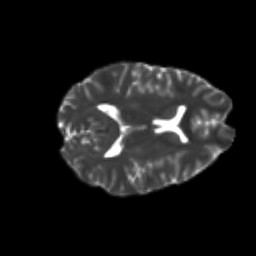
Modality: T2w
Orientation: axial
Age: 24
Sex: female
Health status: healthy
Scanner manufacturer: philips
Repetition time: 7.389 s
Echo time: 0.08599 s